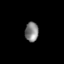
Tissue: skin
Cell type: Epithelial cells
Senescence score: 0.2832
Nuclear area (px): 257
Mean DAPI intensity: 130.292